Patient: sex M, age 42
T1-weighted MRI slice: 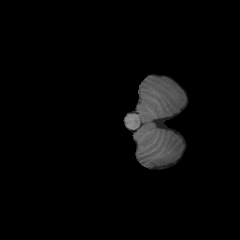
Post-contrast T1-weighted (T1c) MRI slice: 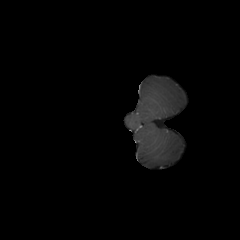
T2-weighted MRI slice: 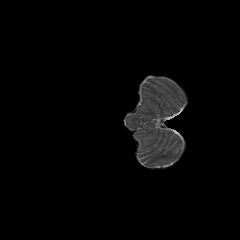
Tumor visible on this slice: no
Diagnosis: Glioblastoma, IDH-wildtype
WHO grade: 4